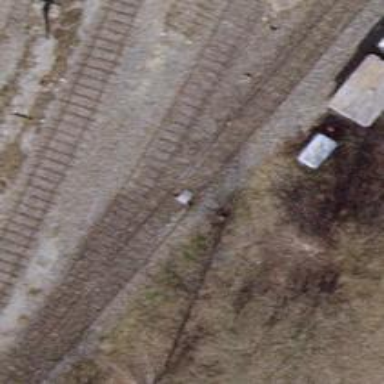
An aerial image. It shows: Railway switch.